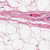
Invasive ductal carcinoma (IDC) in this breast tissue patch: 0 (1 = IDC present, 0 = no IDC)